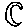
Label: moon